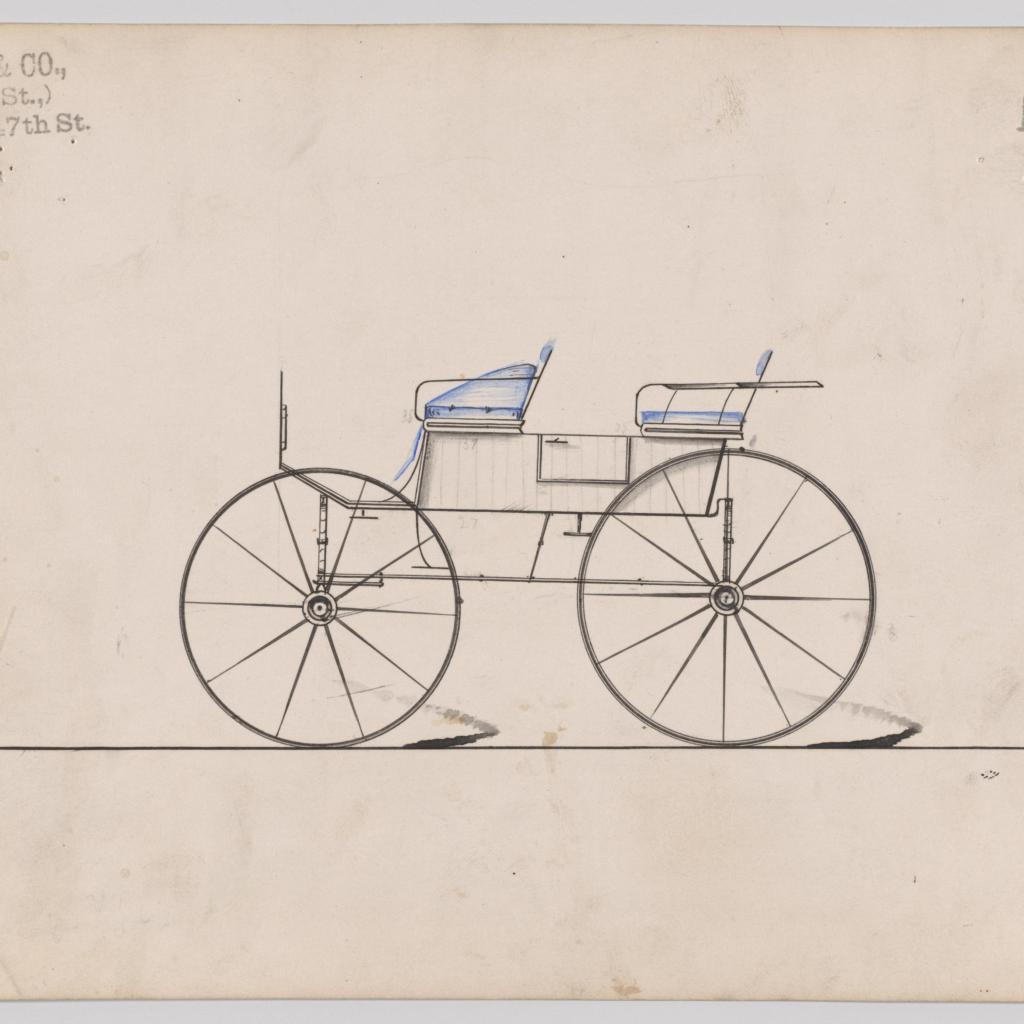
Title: Design for 4 seat Phaeton, no top, no. 3139a
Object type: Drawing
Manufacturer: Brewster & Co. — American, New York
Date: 1875
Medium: Pen and black ink, watercolor and gouache
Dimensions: Sheet: 6 5/16 x 9 1/16 in. (16 x 23 cm)
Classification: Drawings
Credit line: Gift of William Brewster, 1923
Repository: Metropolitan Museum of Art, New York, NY